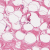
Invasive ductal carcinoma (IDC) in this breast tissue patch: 0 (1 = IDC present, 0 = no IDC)